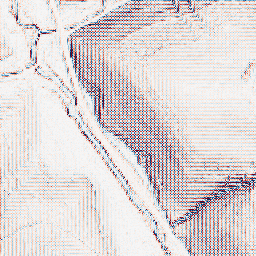
Category: wavelet
Decomposition family: wavelet_dwt
Decomposition parameters: wavelet: haar
level: 1
Upsampling method: sinc_blackman
Upsampling parameters: scale: 2
kernel_size: 8
Upsampling scale: 2